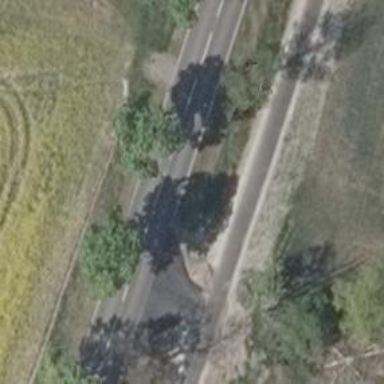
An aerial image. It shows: Primary road with asphalt surface.